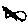
Label: fish